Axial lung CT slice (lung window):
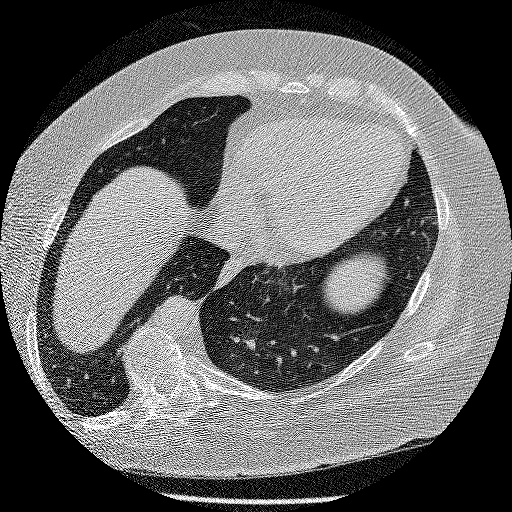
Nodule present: no